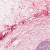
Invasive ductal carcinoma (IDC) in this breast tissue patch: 0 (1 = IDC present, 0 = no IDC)